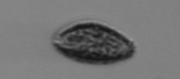
Label: Pseudochattonella_farcimen